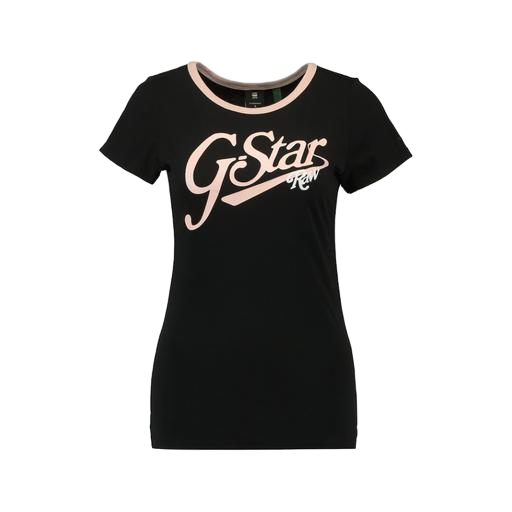
1987 star graphic t, star t-shirt, great t-shirt, white background